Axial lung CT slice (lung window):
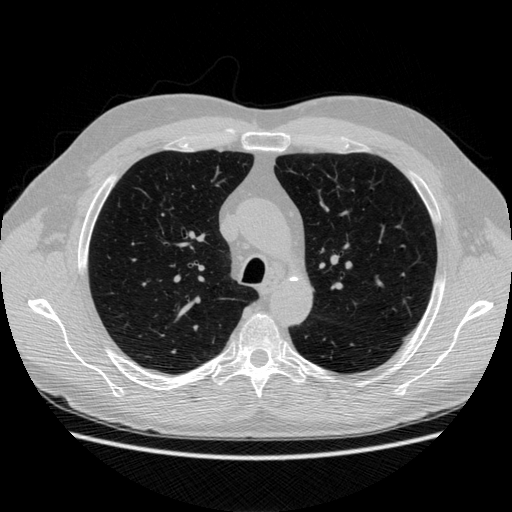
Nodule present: no